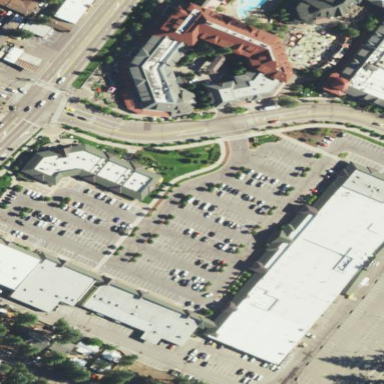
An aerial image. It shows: Retail area.